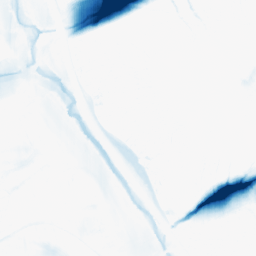
Category: morphological
Decomposition family: morphological_ellipse
Decomposition parameters: operation: closing
width: 50
height: 10
Upsampling method: regularized
Upsampling parameters: scale: 2
lambda_reg: 0.001
Upsampling scale: 2